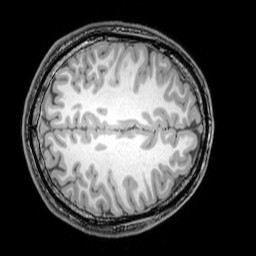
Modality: T1w
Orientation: axial
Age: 21
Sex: male
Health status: healthy
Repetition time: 0.081 s
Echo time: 0.037 s